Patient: sex M, age 76
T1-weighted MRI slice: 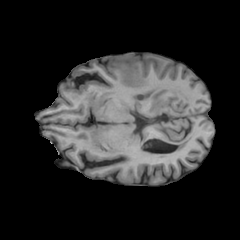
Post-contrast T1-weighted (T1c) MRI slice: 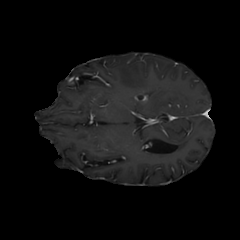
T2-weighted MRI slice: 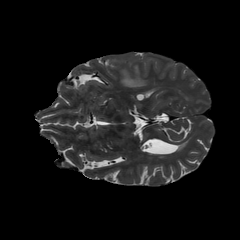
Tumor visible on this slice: yes
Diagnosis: Glioblastoma, IDH-wildtype
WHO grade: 4